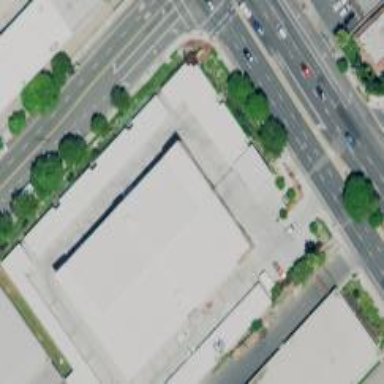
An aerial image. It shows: Storage rental office.